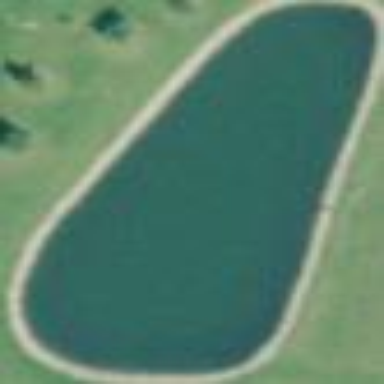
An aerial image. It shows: Pond surrounded by natural water.